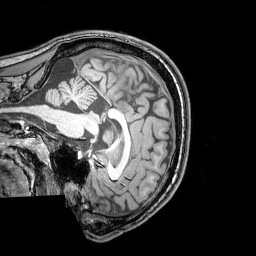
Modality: T1w
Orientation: sagittal
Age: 21
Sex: male
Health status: healthy
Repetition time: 0.081 s
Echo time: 0.037 s